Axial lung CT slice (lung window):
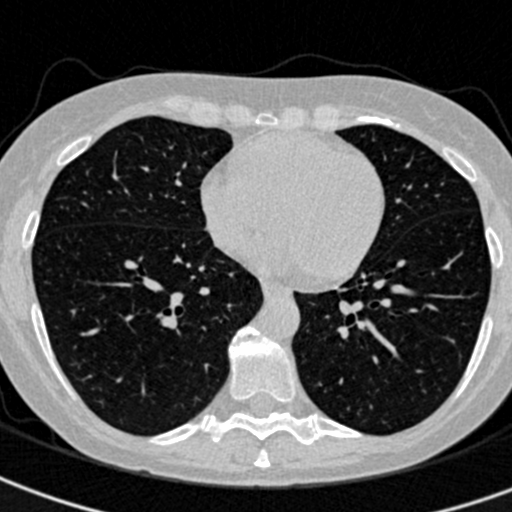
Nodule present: no